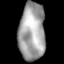
Tissue: lung
Cell type: Epithelial cells
Senescence score: 0.2132
Nuclear area (px): 1490
Mean DAPI intensity: 161.578